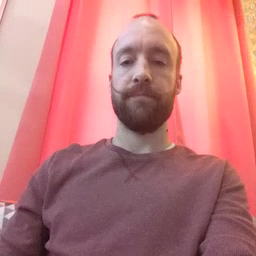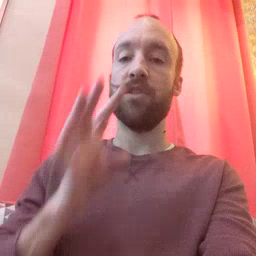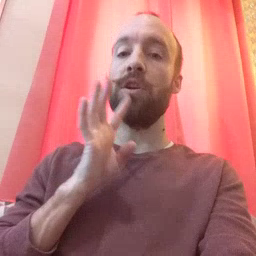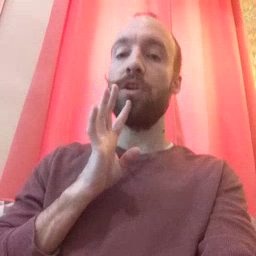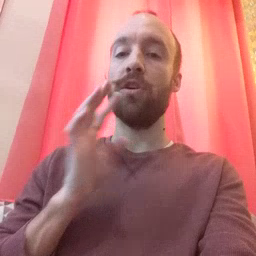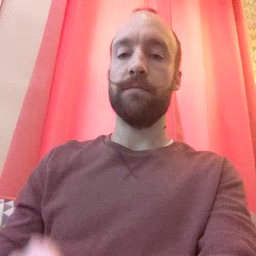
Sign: talk